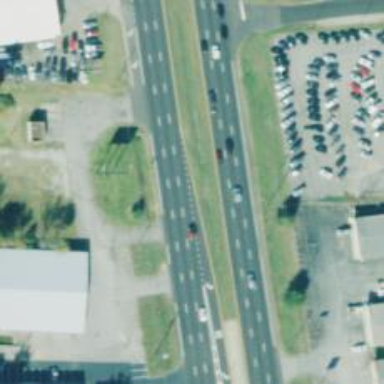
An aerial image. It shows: Asphalt trunk highway.